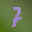
Label: 7